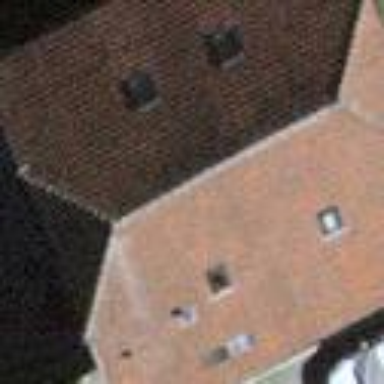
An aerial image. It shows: Residential building.